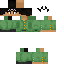
A male human skin with medium skin, wearing brown long hair dressed in a blue hoodie and black pants, featuring a closed mouth.